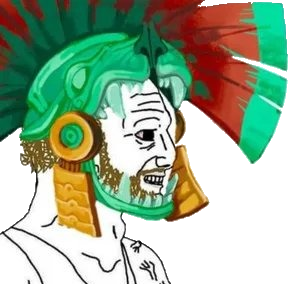
Label: 5_Coomer